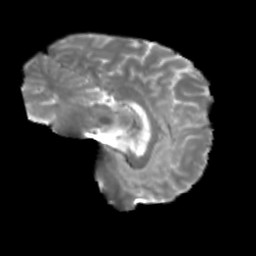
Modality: T2w
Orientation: sagittal
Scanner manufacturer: siemens
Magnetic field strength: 3 T
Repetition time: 4 s
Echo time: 0.0594 s